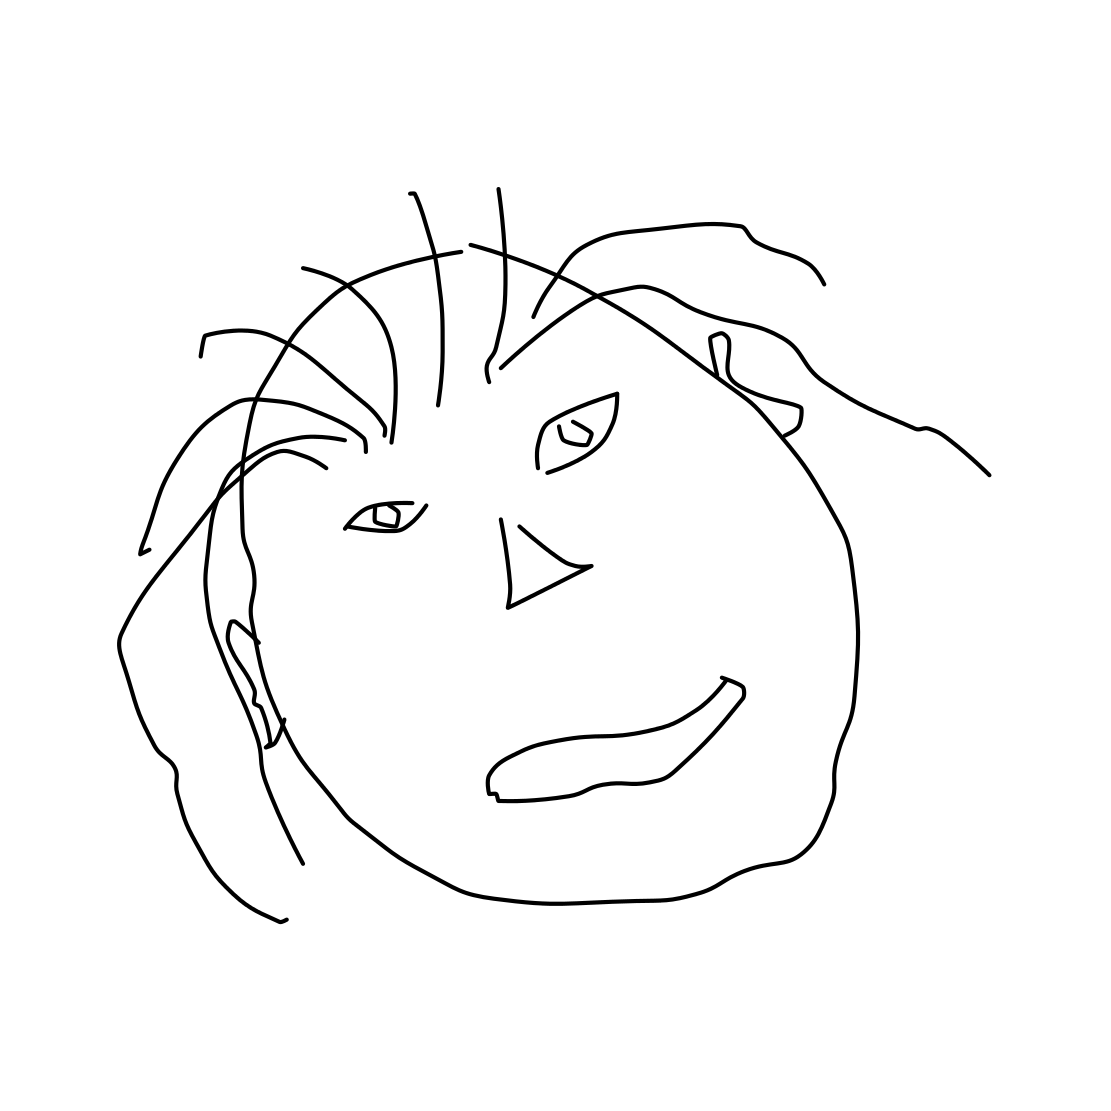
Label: face